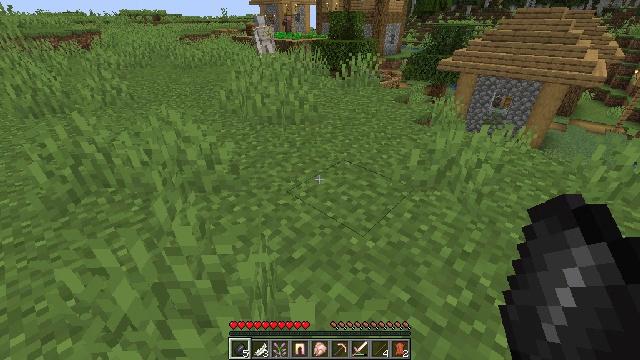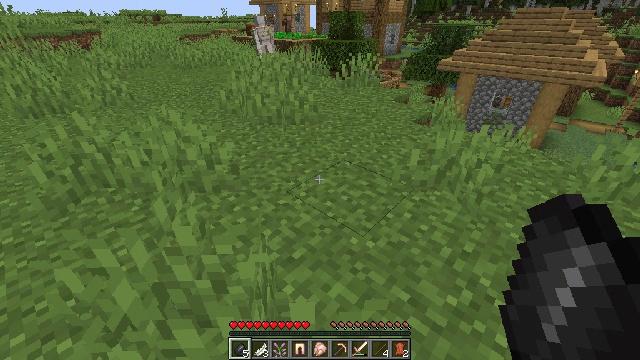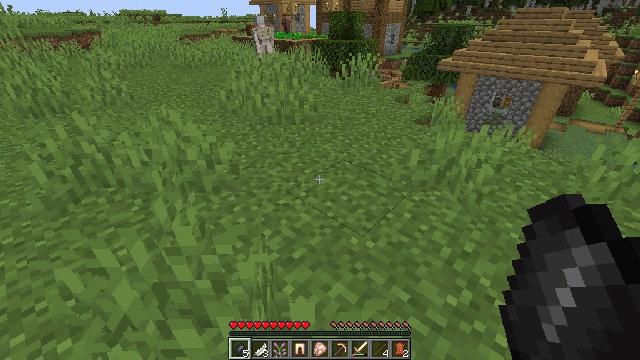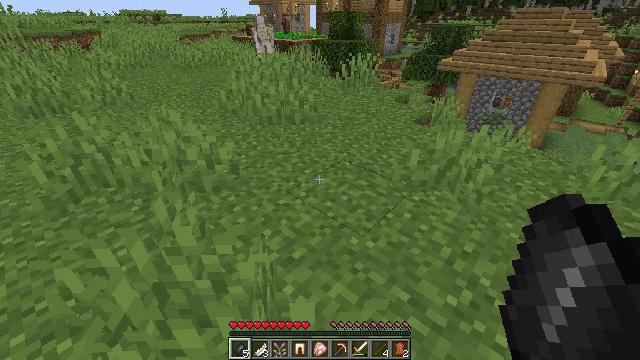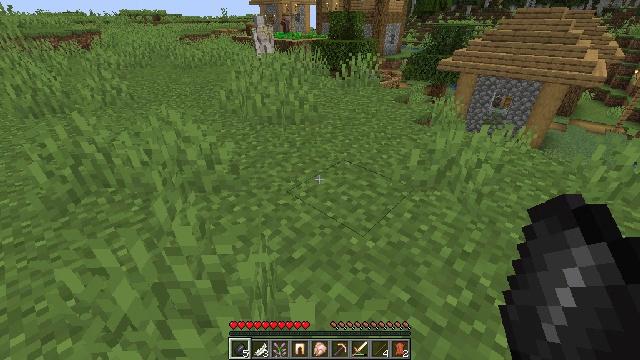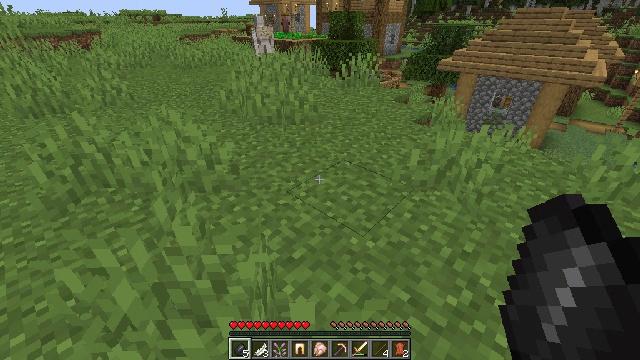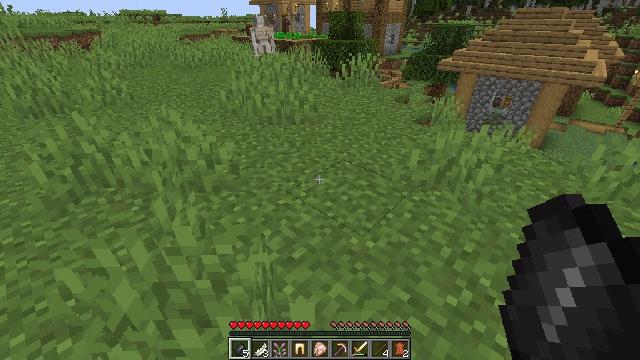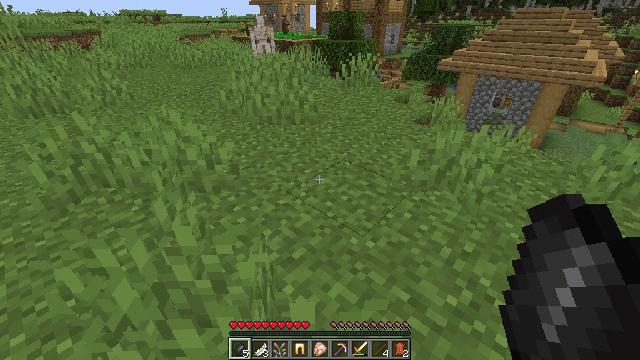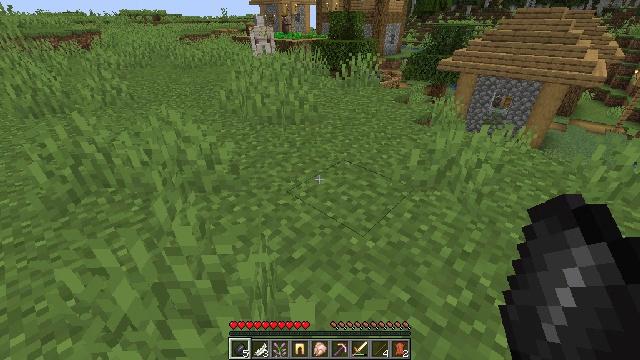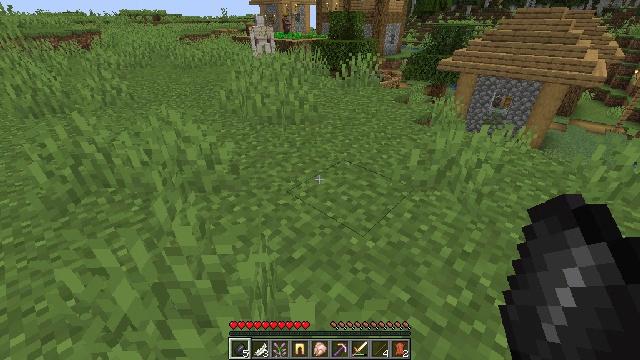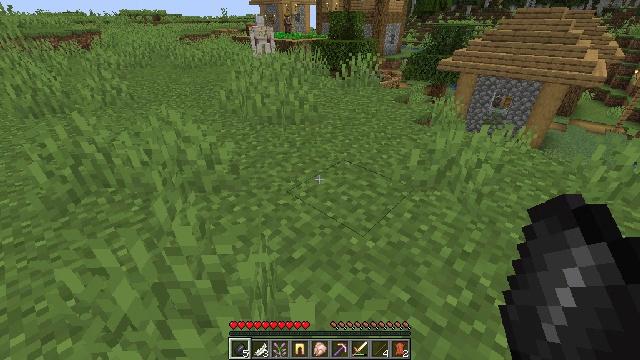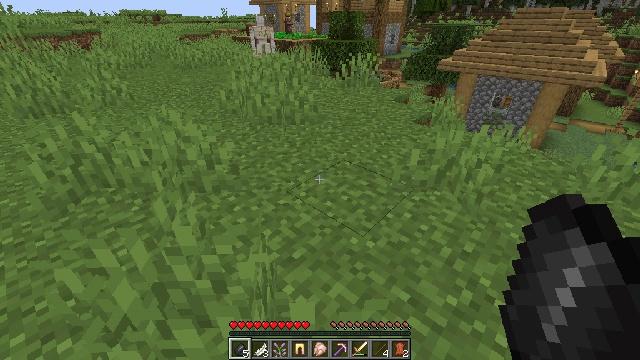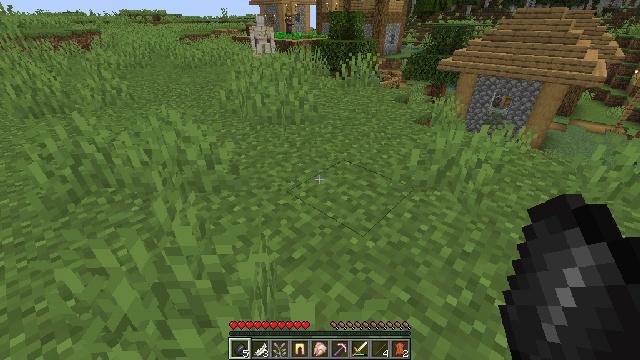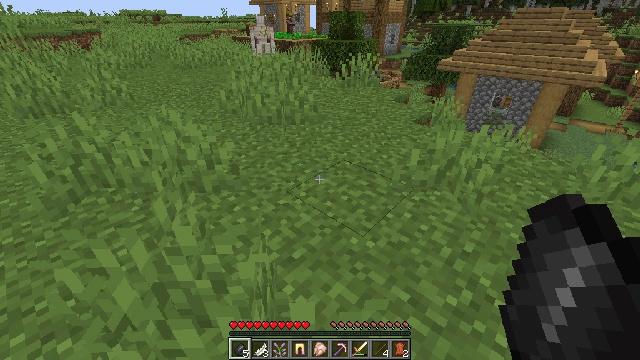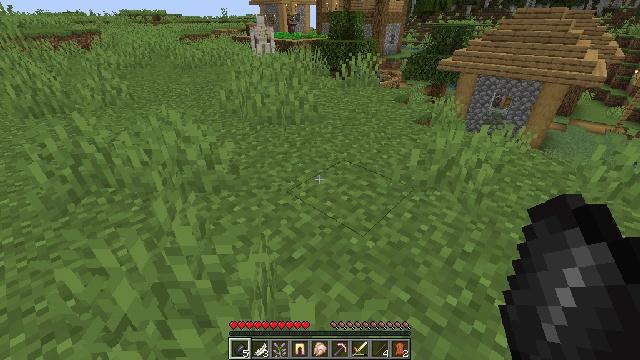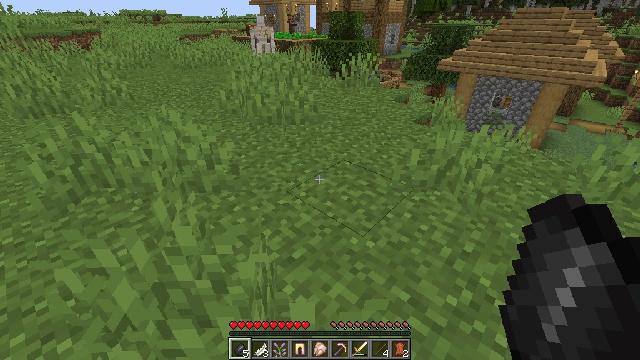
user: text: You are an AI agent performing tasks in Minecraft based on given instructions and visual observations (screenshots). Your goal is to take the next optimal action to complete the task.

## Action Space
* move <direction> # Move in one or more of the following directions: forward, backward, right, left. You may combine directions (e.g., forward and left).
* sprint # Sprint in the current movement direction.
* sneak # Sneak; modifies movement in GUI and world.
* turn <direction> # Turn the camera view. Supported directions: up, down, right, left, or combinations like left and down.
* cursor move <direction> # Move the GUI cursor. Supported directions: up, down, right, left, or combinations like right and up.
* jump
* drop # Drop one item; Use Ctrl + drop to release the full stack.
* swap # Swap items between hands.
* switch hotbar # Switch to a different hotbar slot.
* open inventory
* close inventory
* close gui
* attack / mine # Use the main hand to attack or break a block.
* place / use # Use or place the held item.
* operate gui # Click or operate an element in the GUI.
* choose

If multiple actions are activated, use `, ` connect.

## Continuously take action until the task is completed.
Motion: motion action
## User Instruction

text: Remove a lilac from the inventory.
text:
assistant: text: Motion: no_op
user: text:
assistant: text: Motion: no_op
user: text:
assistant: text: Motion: no_op
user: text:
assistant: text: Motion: no_op
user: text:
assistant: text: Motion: no_op
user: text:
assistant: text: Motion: no_op
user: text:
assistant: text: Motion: no_op
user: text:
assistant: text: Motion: no_op
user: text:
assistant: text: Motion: no_op
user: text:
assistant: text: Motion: no_op
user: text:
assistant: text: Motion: no_op
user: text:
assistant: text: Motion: no_op
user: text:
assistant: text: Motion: no_op
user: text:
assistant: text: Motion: no_op
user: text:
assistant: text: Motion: no_op
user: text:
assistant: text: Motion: no_op
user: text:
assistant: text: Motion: no_op
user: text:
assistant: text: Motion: no_op
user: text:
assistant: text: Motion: no_op
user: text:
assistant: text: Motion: no_op
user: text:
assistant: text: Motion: no_op
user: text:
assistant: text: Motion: no_op
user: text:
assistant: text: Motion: no_op
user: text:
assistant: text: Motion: no_op
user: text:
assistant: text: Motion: no_op
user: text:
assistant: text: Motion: no_op
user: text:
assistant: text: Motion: no_op
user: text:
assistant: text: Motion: no_op
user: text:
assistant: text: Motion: no_op
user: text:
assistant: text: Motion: no_op